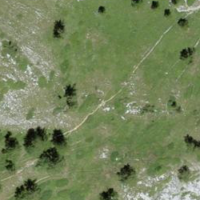
EUNIS habitat code: 23
Species observed at this site:
Sempervivum montanum